Question: I'm working on website where can to .
when I'm going to implement Subscribe function and I face the following problem.
In sort I want to create model class of ManyToMany join table for retrieve rows from table to check which Organisations are subscribe by user.
And In Hibernate I can't create Table without primary key.but in join table one user can subscribe to many organisation and one organisation has many subscriber so primary key are repeat and I got exception 'ERROR: Duplicate entry '1' for key 'PRIMARY''.
contain
'''
<mapping class="model.User"/>
<mapping class="model.Post"/>
<mapping class="model.UserSubscribes"/>
'''
'''
package model;
@Entity
@Table(name="user",
uniqueConstraints = {@UniqueConstraint(columnNames={"email"})}
)
@org.hibernate.annotations.Entity(dynamicUpdate=true,selectBeforeUpdate=true)
public class User implements Serializable {
@Id
@GeneratedValue(strategy=GenerationType.IDENTITY)
private long userId;//1
private String email;//1
private String password;//
public User(long userId, String email, String password){
this.userId = userId;
this.email = email;
this.password = password;
}
@ManyToMany(fetch = FetchType.LAZY)
@JoinTable(
name="UserSubscribes",
joinColumns={ @JoinColumn(name="userId",referencedColumnName="userId") },
inverseJoinColumns={ @JoinColumn(name="orgId", referencedColumnName="orgId") }
)
private Collection<Organisation> orgSubscribes = new ArrayList<Organisation>();
//Getter & Setter
}
'''
'''
package model;
@Entity
@Table(name="org",
uniqueConstraints = {@UniqueConstraint(columnNames={"email"})}
)
@org.hibernate.annotations.Entity(dynamicUpdate=true,selectBeforeUpdate=true)
public class Organisation implements Serializable {
@Id
@GeneratedValue(strategy=GenerationType.IDENTITY)
private long orgId;
private String email;
private String password;
public Organisation(long orgId, String email, String password){
this.orgId = orgId;
this.email = email;
this.password = password;
}
//Getter & Setter
}
'''
'''
package model;
@Entity
@Table(name="UserSubscribes")
public class UserSubscribes implements Serializable {
@Id
@GeneratedValue(strategy=GenerationType.IDENTITY)
private long userId;
private long orgId;
//Getter & Setter
}
'''
Subscribe.java
'''
package view.action;
public class Subscribe extends ActionSupport {
public String execute(){
Session session = HibernateUtill.getSessionFactory().getCurrentSession();
session.beginTransaction();
System.out.println("Subscribbbbbbbbbbbbbbbbbbbbbbbbbbbbb");
User u1 = new User(1, "ppp", "ppp");
User u2 = new User(2, "qqq", "qqq");
Organisation o1 = new Organisation(1, "ppp", "ppp");
Organisation o2 = new Organisation(2, "qqq", "qqq");
Organisation o3 = new Organisation(3, "www", "www");
Organisation o4 = new Organisation(4, "eee", "eee");
session.save(o1);
session.save(o2);
session.save(o3);
session.save(o4);
session.save(u1);
session.save(u2);
u1.getOrgSubscribes().add(o1);
u1.getOrgSubscribes().add(o2);
u1.getOrgSubscribes().add(o3);
session.saveOrUpdate(u1);
session.getTransaction().commit();
return SUCCESS;
}
}
'''
and I got this output and error
'''
Subscribbbbbbbbbbbbbbbbbbbbbbbbbbbbb
Hibernate: insert into org (email, password) values (?, ?)
Hibernate: insert into org (email, password) values (?, ?)
Hibernate: insert into org (email, password) values (?, ?)
Hibernate: insert into org (email, password) values (?, ?)
Hibernate: insert into user (email, password) values (?, ?)
Hibernate: insert into user (email, password) values (?, ?)
Hibernate: insert into UserSubscribes (userId, orgId) values (?, ?)
Hibernate: insert into UserSubscribes (userId, orgId) values (?, ?)
Apr 27, 2014 4:43:52 PM org.hibernate.engine.jdbc.spi.SqlExceptionHelper logExceptions
WARN: SQL Error: 1062, SQLState: 23000
Apr 27, 2014 4:43:52 PM org.hibernate.engine.jdbc.spi.SqlExceptionHelper logExceptions
ERROR: Duplicate entry '1' for key 'PRIMARY'
'''
If I remove '<mapping class="model.UserSubscribes"/>' from hibernate.cfg.xml mapping then it works perfect as following output.
'''
Subscribbbbbbbbbbbbbbbbbbbbbbbbbbbbb
Hibernate: insert into org (email, password) values (?, ?)
Hibernate: insert into org (email, password) values (?, ?)
Hibernate: insert into org (email, password) values (?, ?)
Hibernate: insert into org (email, password) values (?, ?)
Hibernate: insert into user (email, password) values (?, ?)
Hibernate: insert into user (email, password) values (?, ?)
Hibernate: insert into UserSubscribes (userId, orgId) values (?, ?)
Hibernate: insert into UserSubscribes (userId, orgId) values (?, ?)
Hibernate: insert into UserSubscribes (userId, orgId) values (?, ?)
'''
and output is

but I can't retrieve rows(using HQL) from it without map this table in hibernate.cfg.xml file.
If any possible solution for this problem I'm really thankful to you.
Thank you in advance.
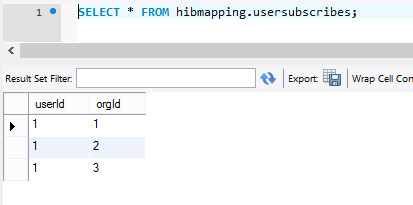
Answer: The join table should not be mapped as an entity. You simply need User, Organization, and a ManyToMany association between those 2 entities.
> In sort I want to create model class of ManyToMany join table for retrieve rows from table to check which Organisations are subscribe by user
That can be done with the association:
'''
User user = em.find(User.class, userId);
Set<Organization> organizations = user.getOrganizations();
'''
or with a simple JPQL query:
'''
select o from User u inner join u.organizations o where u.id = :userId
'''